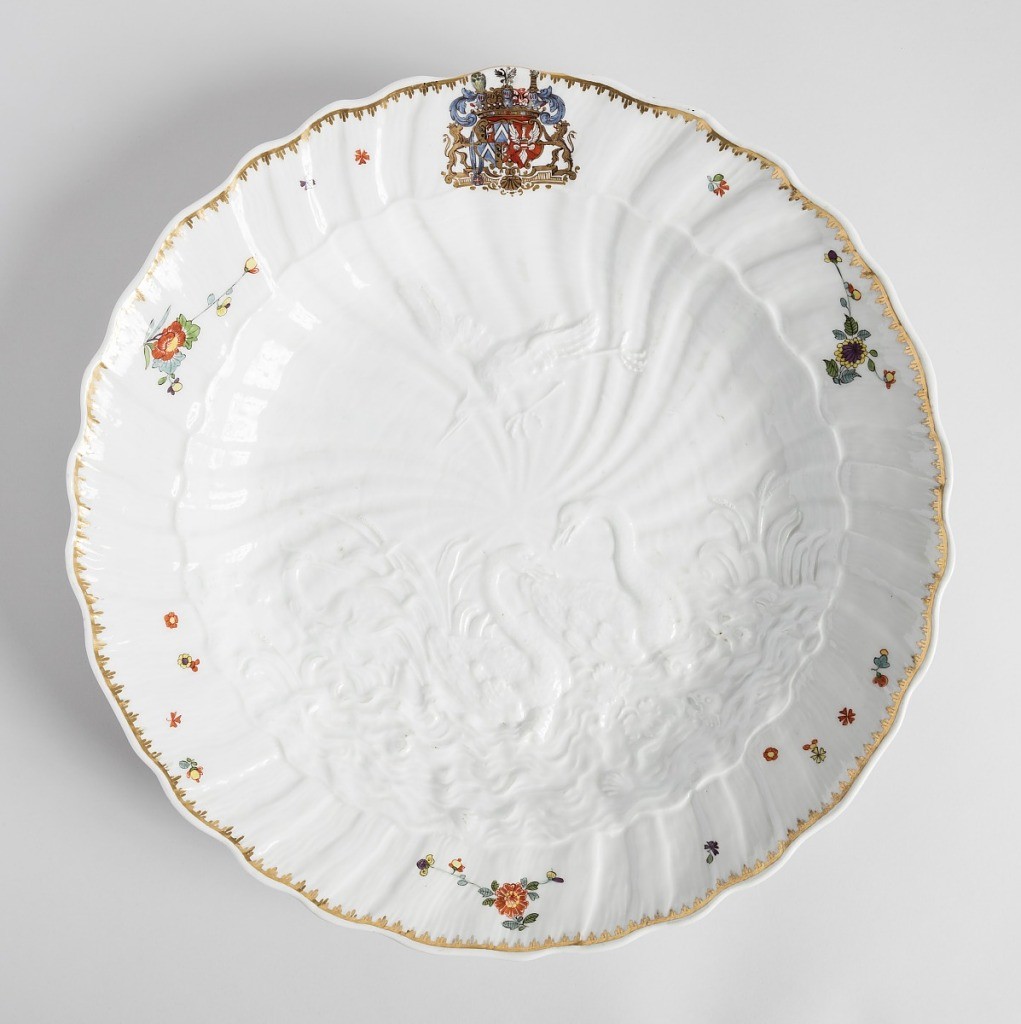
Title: Charger, from the Swan Service (Schwanenservice)
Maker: Meissen Porcelain Manufactory, German, active from 1710 to the present
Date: ca. 1738
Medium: hard paste porcelain, vitreous enamel, gold
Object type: charger
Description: Molded with two swans swimming in rough water among fish and shells and flanked by bulrushes, a heron wading with a fish in its beak another in flight above, on a spiral shell-mounted ground. Decorated with a gilt rim and a large coat-of-armor at the top beneath border.